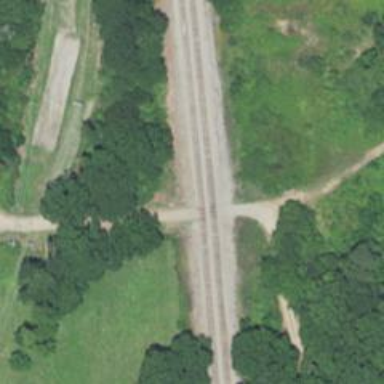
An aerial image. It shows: Railway level crossing.